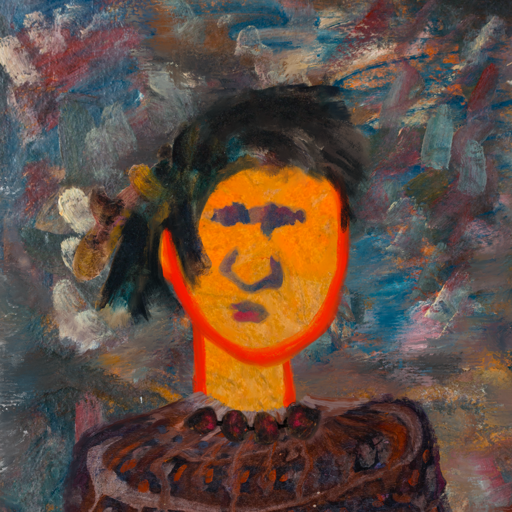
Background: Boggyland, Head And Neck Front: Sisters, Face Front: In_The_Sun, Bust: Hypocrite, Hair Front: Pipe, Head Accessory: Blank, Second Necklace: Blank, Necklace: Mosgoul, Baby: Blank